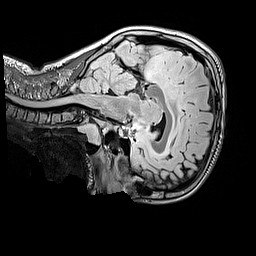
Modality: FLAIR
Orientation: sagittal
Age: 9
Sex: male
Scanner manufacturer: siemens
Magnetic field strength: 3 T
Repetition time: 5 s
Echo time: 0.388 s